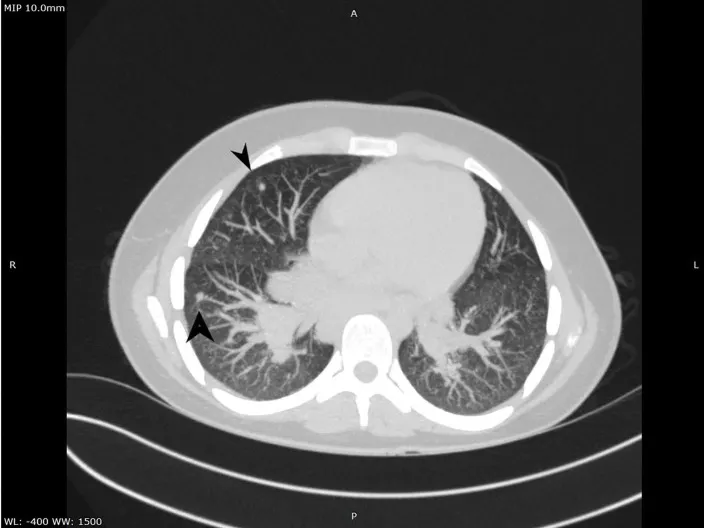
CT aspect of lung micronodules.
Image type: radiology (ct)